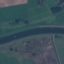
Land use / land cover: River